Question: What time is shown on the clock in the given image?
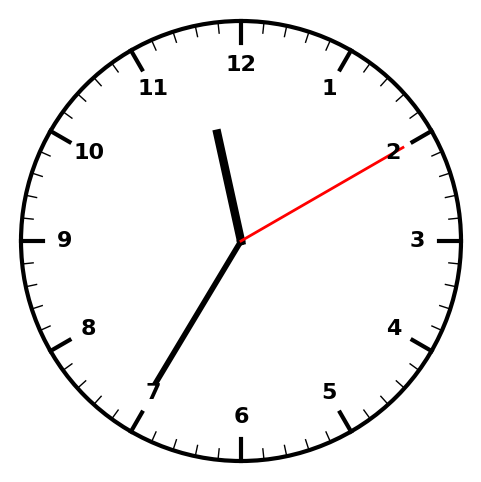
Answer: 11:35:10